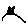
Label: cat